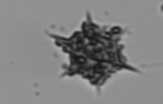
Label: Dictyocha